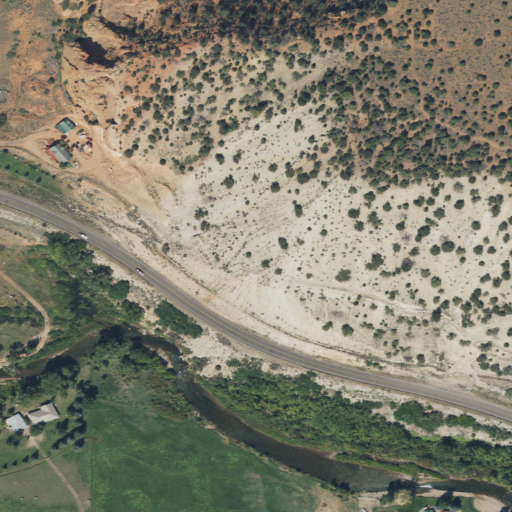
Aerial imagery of cliff(s) in Utah named The Point containing evergreen forest, shrub, open development, pasture, grassland, medium intensity development, and woody wetlands